Field crop: maize
Growth stage: 1
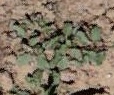
Species: convolvulus